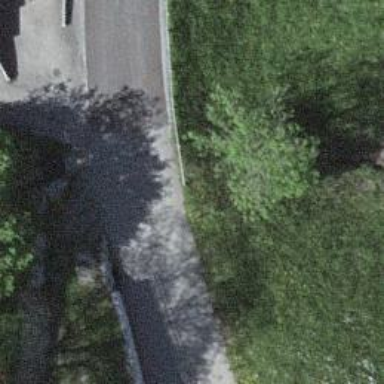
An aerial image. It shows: Culvert tunnel.